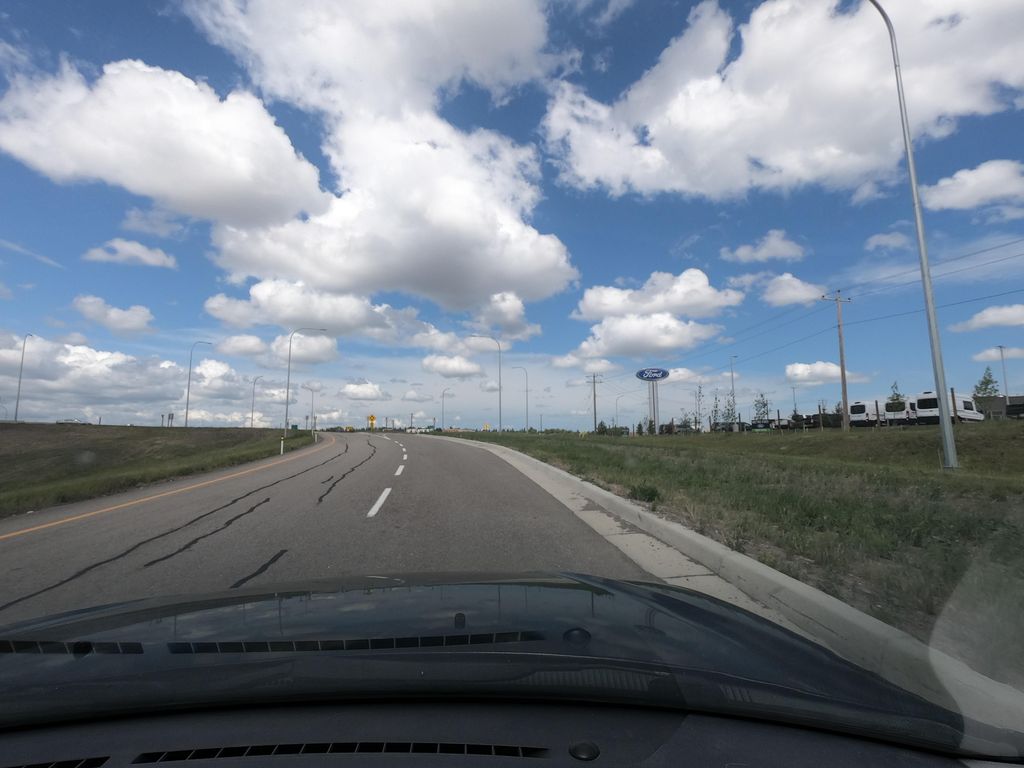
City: calgary